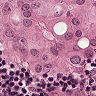
Metastatic tissue present: yes